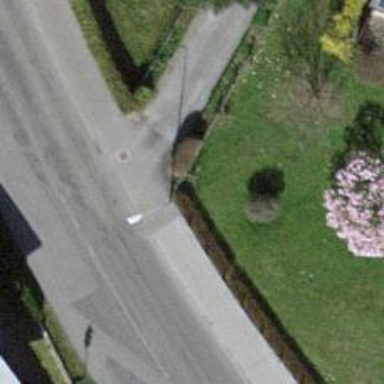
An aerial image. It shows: Bus stop along the road.